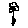
Label: flower